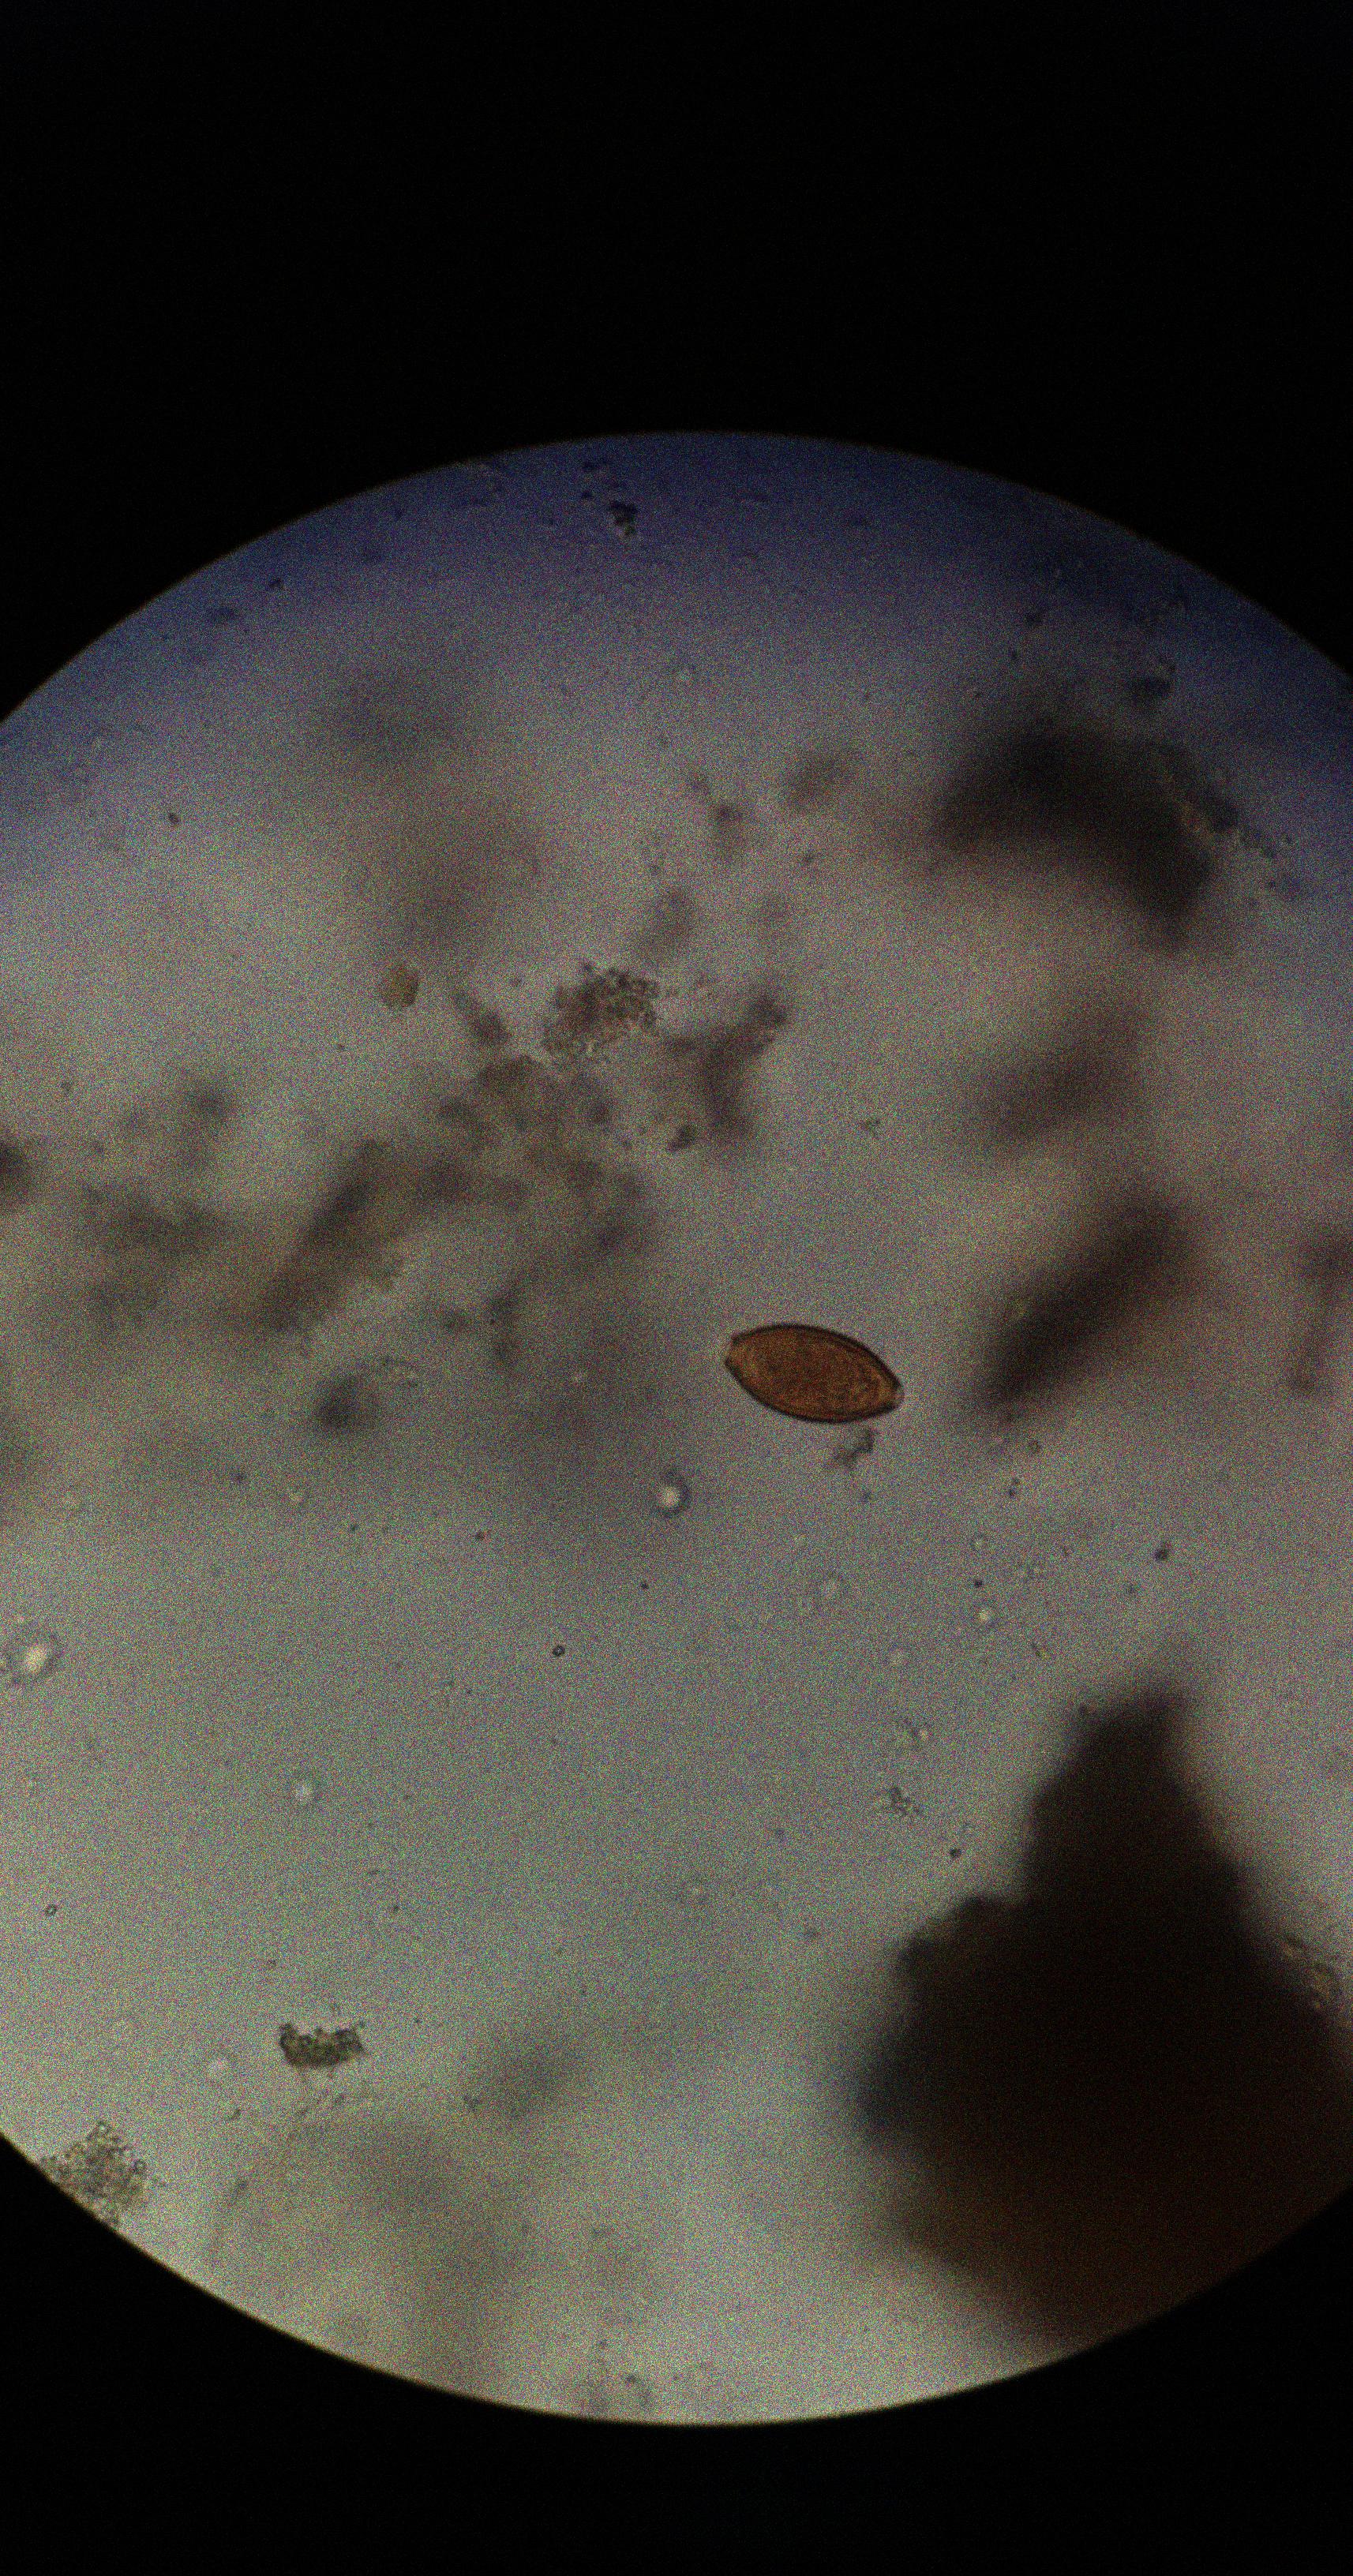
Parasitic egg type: Trichuris trichiura